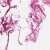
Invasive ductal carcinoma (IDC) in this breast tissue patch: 0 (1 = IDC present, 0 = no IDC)